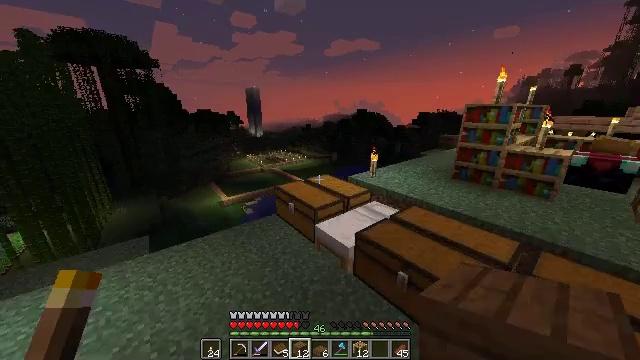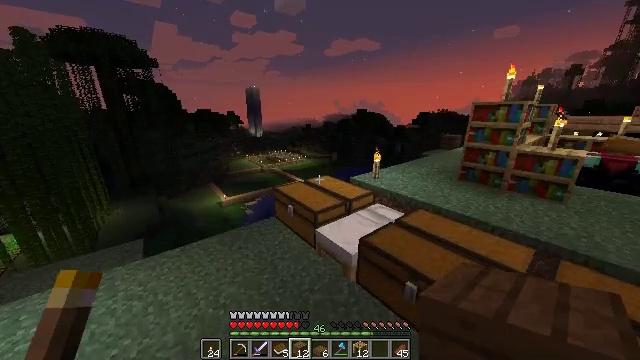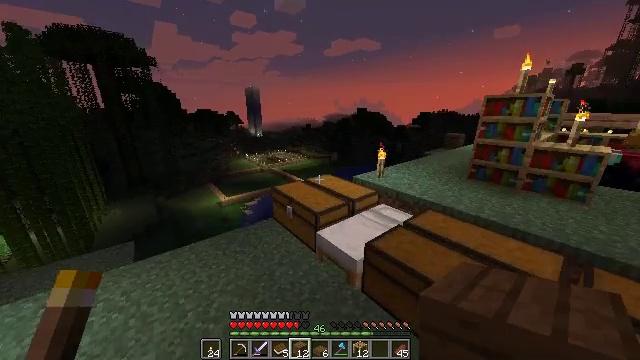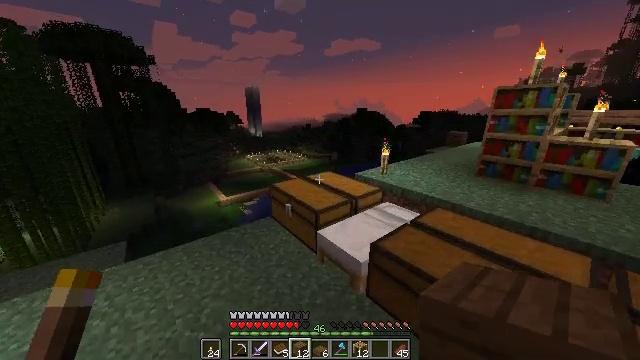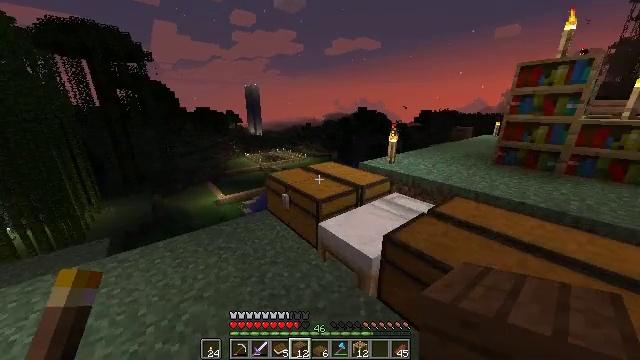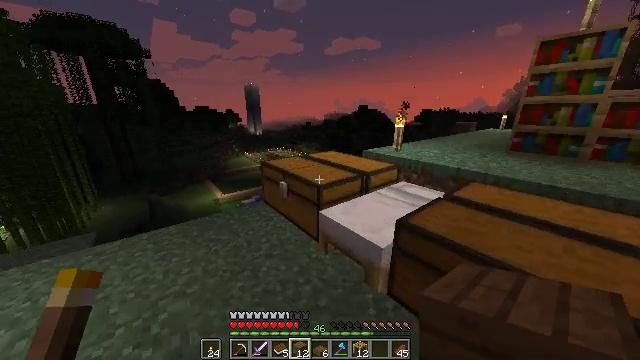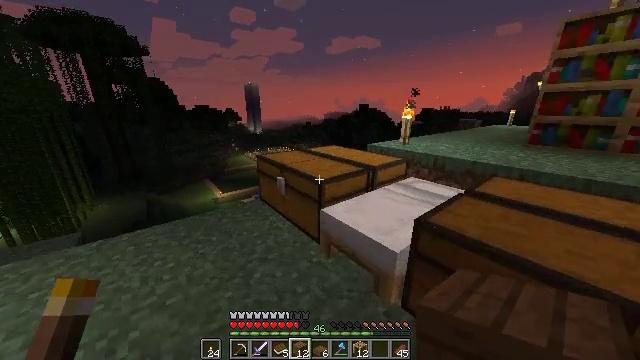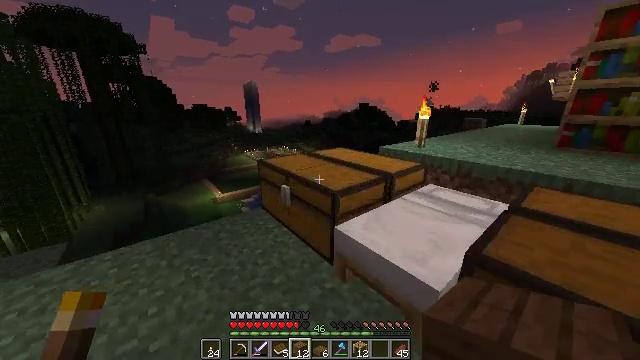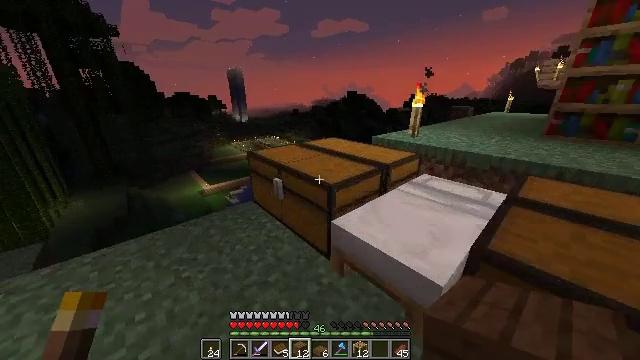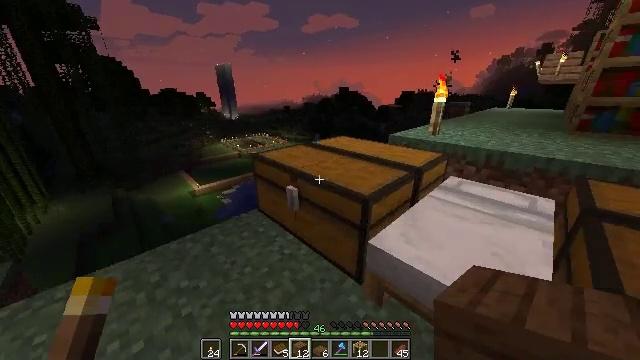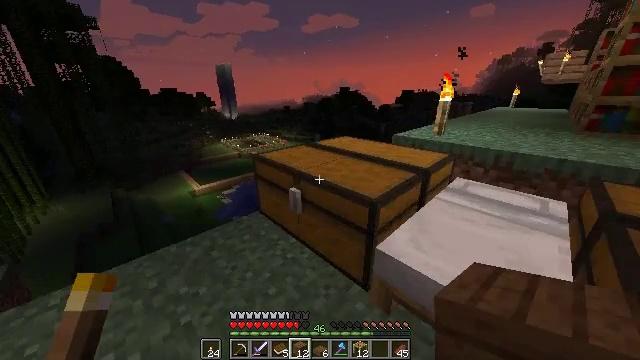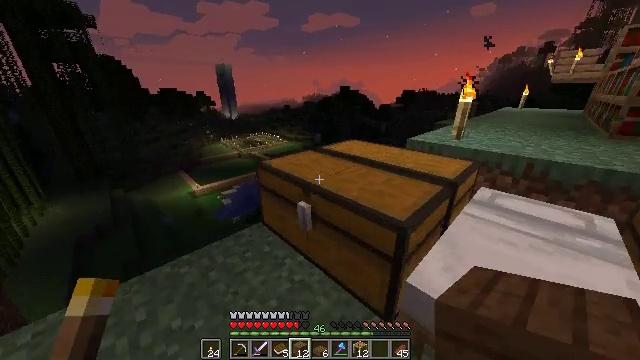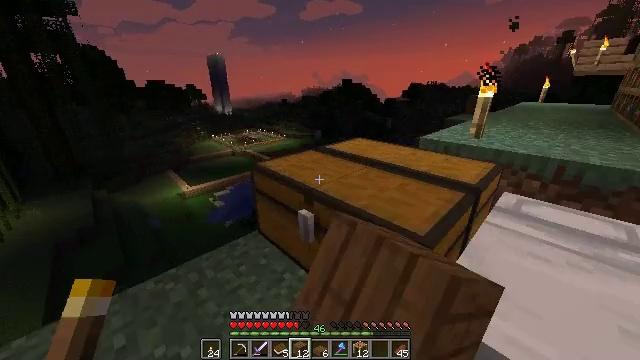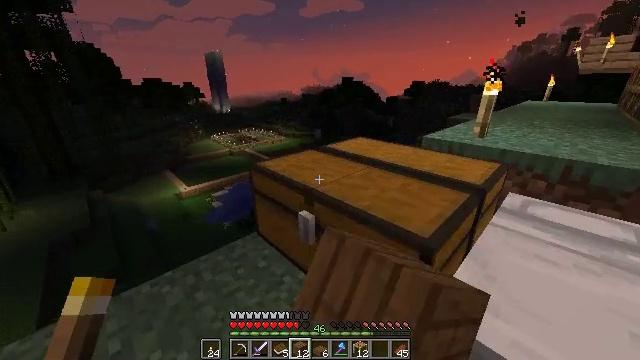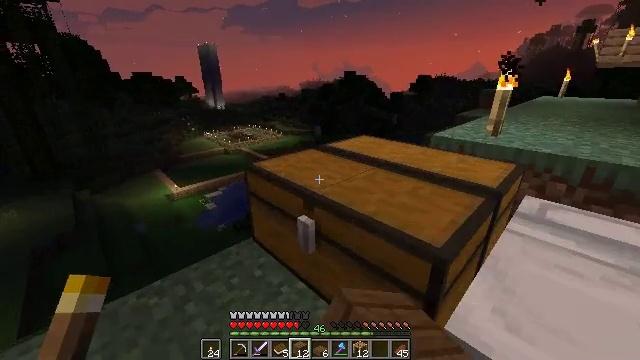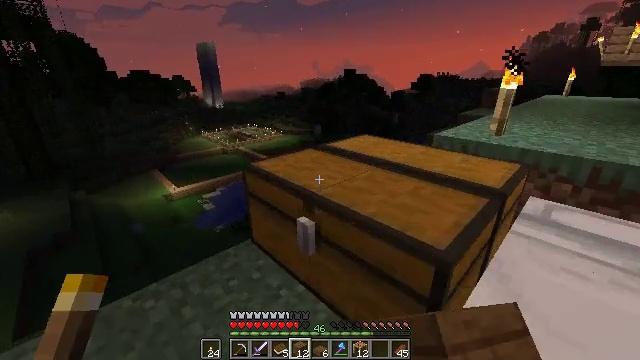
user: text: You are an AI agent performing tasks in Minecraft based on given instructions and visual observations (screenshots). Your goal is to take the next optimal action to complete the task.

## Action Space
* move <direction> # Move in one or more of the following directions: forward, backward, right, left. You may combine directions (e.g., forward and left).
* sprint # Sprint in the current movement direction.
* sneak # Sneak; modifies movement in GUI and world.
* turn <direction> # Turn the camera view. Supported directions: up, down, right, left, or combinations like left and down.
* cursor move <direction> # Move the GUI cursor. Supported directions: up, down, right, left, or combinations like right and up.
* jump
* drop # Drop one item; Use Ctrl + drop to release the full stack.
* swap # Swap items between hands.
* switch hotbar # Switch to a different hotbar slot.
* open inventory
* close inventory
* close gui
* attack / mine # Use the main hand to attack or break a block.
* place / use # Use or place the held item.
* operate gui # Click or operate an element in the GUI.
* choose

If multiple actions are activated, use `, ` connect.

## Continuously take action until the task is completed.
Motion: motion action
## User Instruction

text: Use sticks and spruce planks to craft a spruce fence gate.
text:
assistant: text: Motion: move forward, jump
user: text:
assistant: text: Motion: move forward, jump
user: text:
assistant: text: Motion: move forward, jump
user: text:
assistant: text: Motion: move forward
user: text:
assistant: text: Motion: move forward
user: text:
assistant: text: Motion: move forward and move left
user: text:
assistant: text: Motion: move forward and move left
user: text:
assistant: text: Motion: move forward and move left, turn right and down
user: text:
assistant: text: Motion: move forward and move left, turn right and down
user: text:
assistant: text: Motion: move forward
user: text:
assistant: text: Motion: use / place
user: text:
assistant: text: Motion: use / place
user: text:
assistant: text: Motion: use / place
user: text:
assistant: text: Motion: use / place
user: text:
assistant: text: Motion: use / place
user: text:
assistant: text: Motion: open gui
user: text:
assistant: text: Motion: no_op
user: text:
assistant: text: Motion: no_op
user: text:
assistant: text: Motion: no_op
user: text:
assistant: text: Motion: no_op
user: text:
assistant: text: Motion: no_op
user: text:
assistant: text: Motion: no_op
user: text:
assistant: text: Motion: no_op
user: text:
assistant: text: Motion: no_op
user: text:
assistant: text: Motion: no_op
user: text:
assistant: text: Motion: cursor move right
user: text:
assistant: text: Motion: no_op
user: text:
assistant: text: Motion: no_op
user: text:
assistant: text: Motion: no_op
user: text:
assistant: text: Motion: no_op